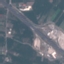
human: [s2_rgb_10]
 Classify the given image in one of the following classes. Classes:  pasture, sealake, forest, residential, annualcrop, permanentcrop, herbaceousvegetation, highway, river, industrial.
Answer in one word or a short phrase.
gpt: Highway